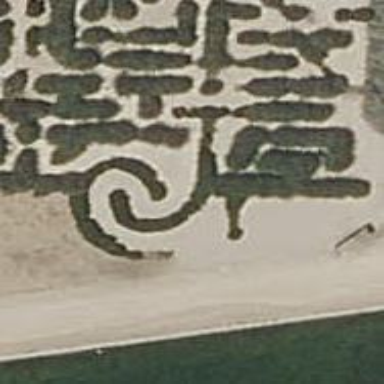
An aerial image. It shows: Hedge acting as barrier.